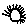
Label: sun